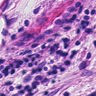
Metastatic tissue present: yes